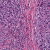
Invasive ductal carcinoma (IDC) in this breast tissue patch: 1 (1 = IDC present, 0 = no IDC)